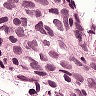
Metastatic tissue present: yes